Question: I have a simple database with two tables: 'Photo' and 'Tag'. There is a one-to-many (a photo can have many tags) relationship between the two tables. Here is a diagram:

Now I have made a 'Photo' class and set it up for LINQ-to-SQL using attributes. The code for that class is below:
'''
[Table]
public class Photo
{
[Column(IsDbGenerated = true, IsPrimaryKey = true, CanBeNull = false)]
public int ID { get; set; }
[Column(CanBeNull = false)]
public string Filename { get; set; }
[Column(CanBeNull = false)]
public string Description { get; set; }
[Column(CanBeNull = false)]
public DateTime DateTaken { get; set; }
public List<string> Tags { get; set; }
public override string ToString()
{
string result = String.Format("File: {0}, Desc: {1}, Date: {2}, Tags: ",
Filename, Description, DateTaken);
if (Tags != null)
foreach (string tag in Tags)
result += tag + ", ";
return result;
}
}
'''
You will notice that currently I do not have any attributes for the 'Tags' list. I would like to be able to setup the attributes (associations) for the 'Tags' list so that it would be populated with 'Name' field of the 'Tag' table for all entries in the 'Tag' table of a particular 'PhotoID'. It would be preferable if I could do this directly (i.e. without having to setup a 'Tag' class mimicking/relating to the 'Tag' table). Since I'm only interested in one field (the Name in the Tag table) rather than many fields, I would think there is a way to do this.
Is this possible, and if so how would I further decorate the class with attributes and what would be the syntax for a simiple Select query using LINQ-to-SQL?
If it helps, here is the code I am using to simply add a new photo and then grab all of the photos out of the database (obviously the tag information is not pulled out as the code stands now).
'''
DataContext context = new DataContext(connectionString);
// add new photo
Photo newPhoto = new Photo { Filename = "MyImage1.jpg", Description = "Me", DateTaken = DateTime.Now };
context.GetTable<Photo>().InsertOnSubmit(newPhoto);
context.SubmitChanges();
// print out all photos
var photoQuery = from m in context.GetTable<Photo>() select m;
foreach (Photo myPhoto in photoQuery)
textBox1.Text += Environment.NewLine + myPhoto.ToString();
'''
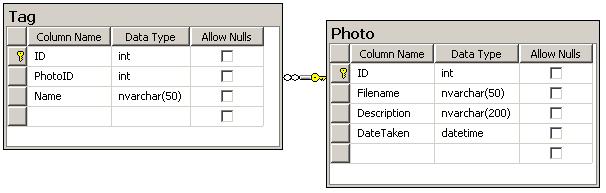
Answer: First I'd suggest you to use a tool to generate your entity classes (the classes that correspond to the database tables). We'r using sqlmetal and it does the job very well.
Next, (if you have a Tag entity) than write a function that fetches the tags for some photos:
'''
void GetTags(IEnumerable<Photo> photos)
{
var ids = photos.Select(p=>p.ID).ToList();
var tagsG = (from tag in context.GetTable<Tag>() where ids.Contains(tag.PhotoID) select new {PhotoID, Name}).GroupBy(tag=>tag.PhotoID);
foreach(ph in photos){
ph.Tags = tagsG[ph.ID].Select(tag=>tag.Name).ToList();
}
}
'''
Note, the code might not compile I've written it in the browser...